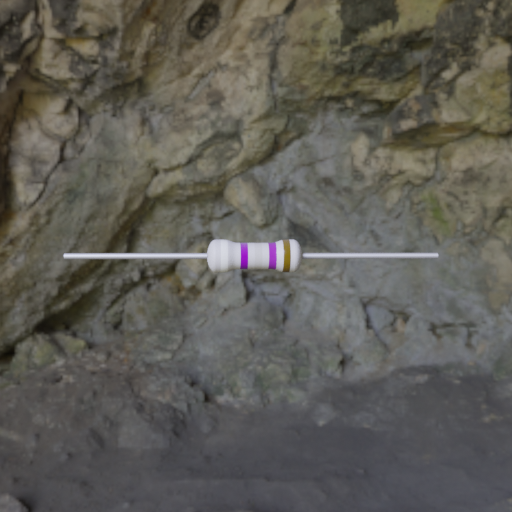
Resistor colour bands (in order): white, violet, silver, violet, brown